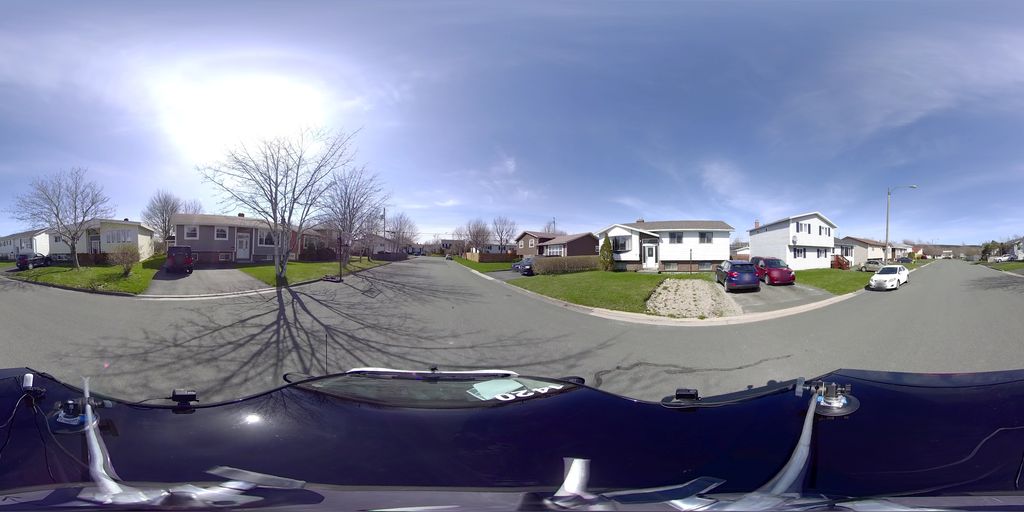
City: st_johns